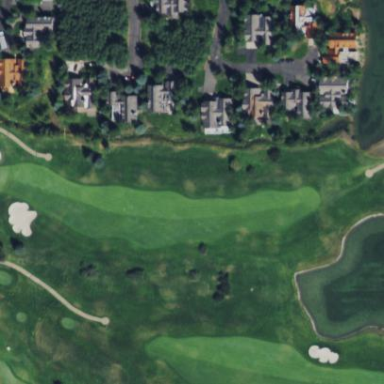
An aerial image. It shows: Grassy fairway on golf course.